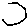
Label: hexagon